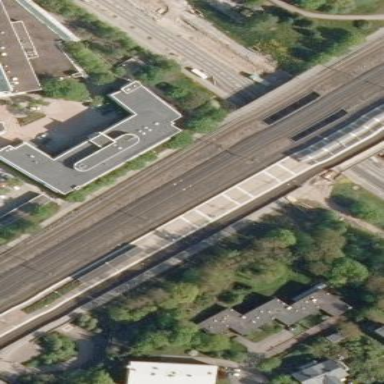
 specifically for trains. The platform surface is made of paving stones."